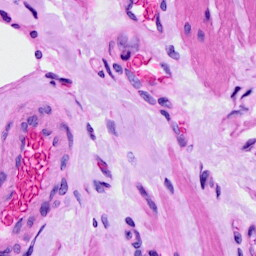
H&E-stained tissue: Ovarian